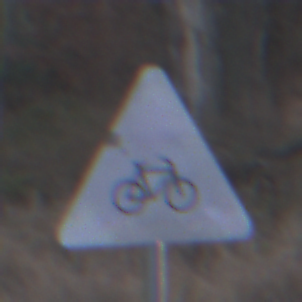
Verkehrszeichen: RadverkehrLinks
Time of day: MorningAfternoon
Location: Outdoor (Nature)
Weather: PartlyCloudy
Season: NotSpecified
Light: Natural